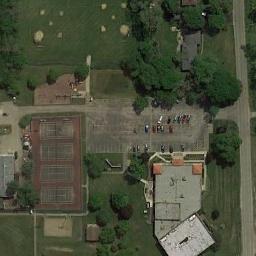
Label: tennis_court